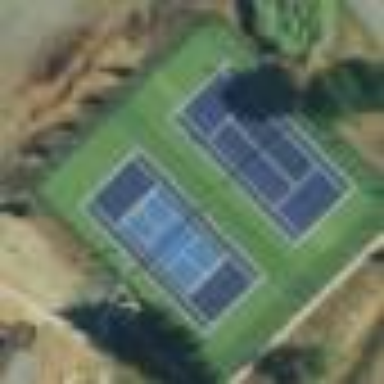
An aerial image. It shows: Paved tennis court on leisure land.